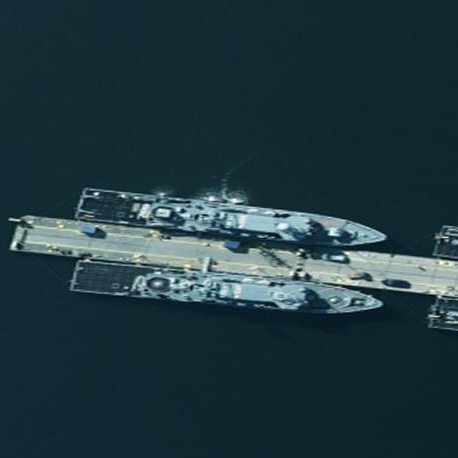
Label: combat